Question: Working on building JavaScript sourcemaps into my workflow and I've been looking for some documentation on a particular part of debugging source maps. In the picture below I'm running compressed Javascript code, but through the magic of source maps Chrome debugger was able to reconstruct the seemingly uncompressed code for me to debug:

However, if you look at the local variables, 'someNumber' and 'someOtherNumber' are not defined. Instead, we have 'a' and 'r', which are the compiled variable names for this function. This is the same for both Mozilla Firefox and Chrome.
I tried looking through the <URL> on sourcemaps, but I didn't see anything written about this. Is it a current limitation of sourcemap debugging and are there any workarounds for this?
:
I've since found <URL> in chromium project issues. It doesn't look like it has been or is being implemented. This is becoming an increasingly more important problem as teams are beginning to implement Babel in their build systems to write ES2015 code. Have any teams found a way around this?
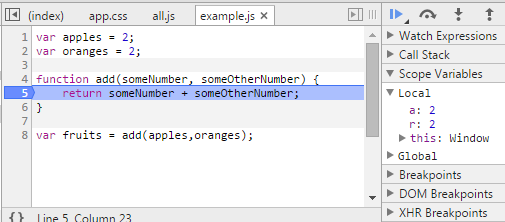
Answer: Looks like it's been addressed and will become available <URL>